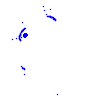
Particle: pion